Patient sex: M
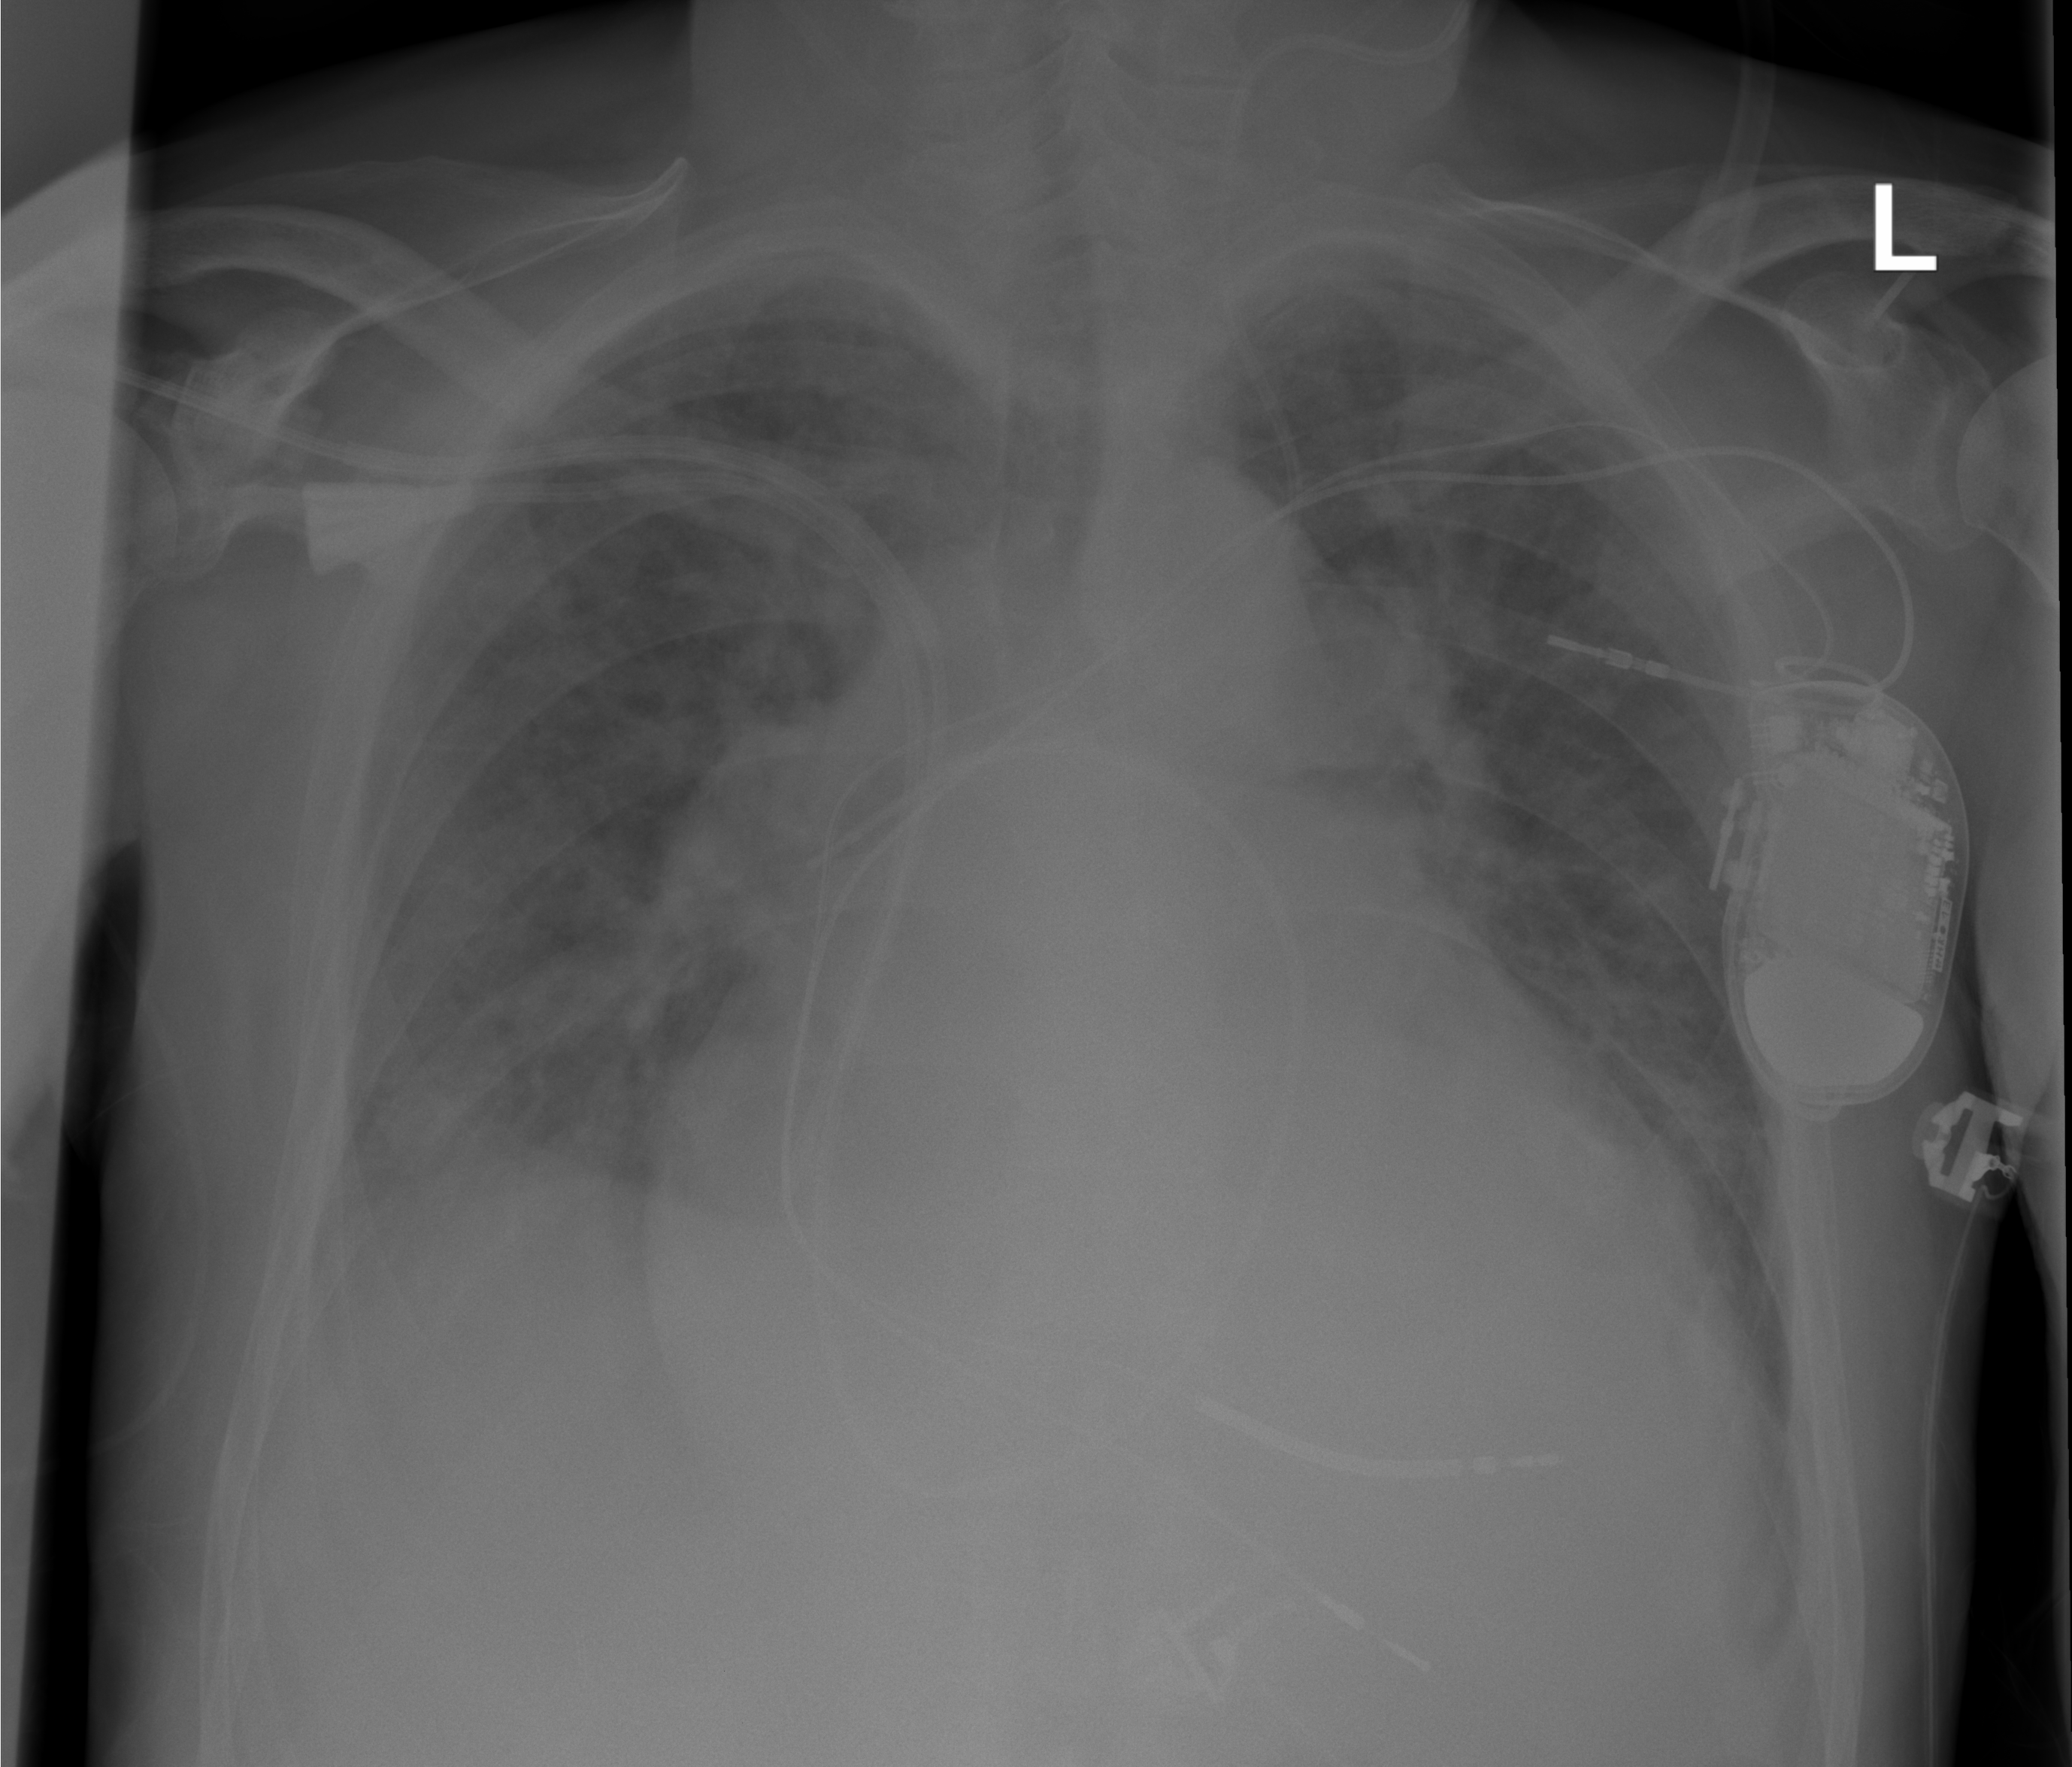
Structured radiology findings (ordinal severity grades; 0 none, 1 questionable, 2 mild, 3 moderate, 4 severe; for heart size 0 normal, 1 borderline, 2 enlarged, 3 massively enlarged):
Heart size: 3
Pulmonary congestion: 3
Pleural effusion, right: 1
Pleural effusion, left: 1
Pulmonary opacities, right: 2
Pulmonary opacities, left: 2
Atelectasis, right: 0
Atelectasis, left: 2